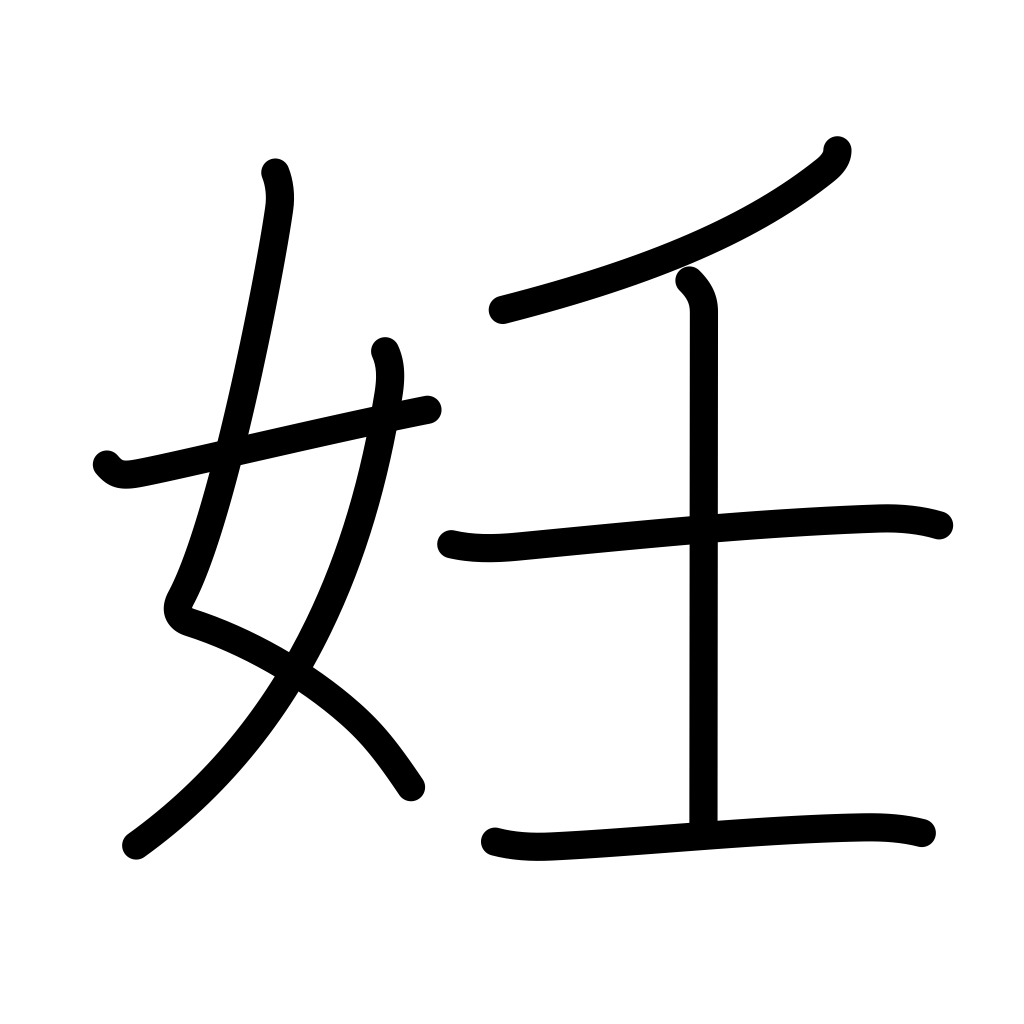
Meaning: pregnancy